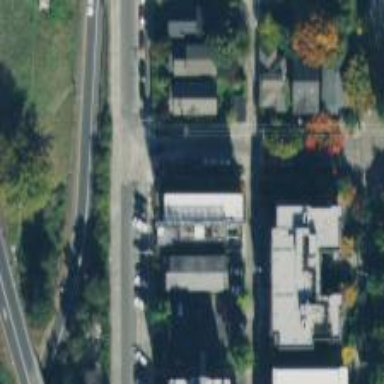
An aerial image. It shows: Residential road with separate sidewalk.